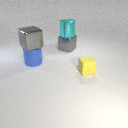
large gray metal cube in front of large cyan metal cylinder